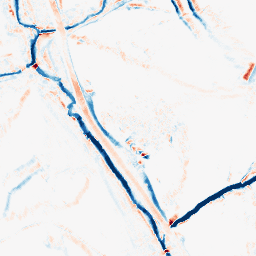
Category: morphological
Decomposition family: morphological_diamond
Decomposition parameters: operation: average
radius: 5
Upsampling method: sinc_blackman
Upsampling parameters: scale: 4
kernel_size: 16
Upsampling scale: 4